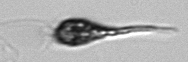
Label: Euglena